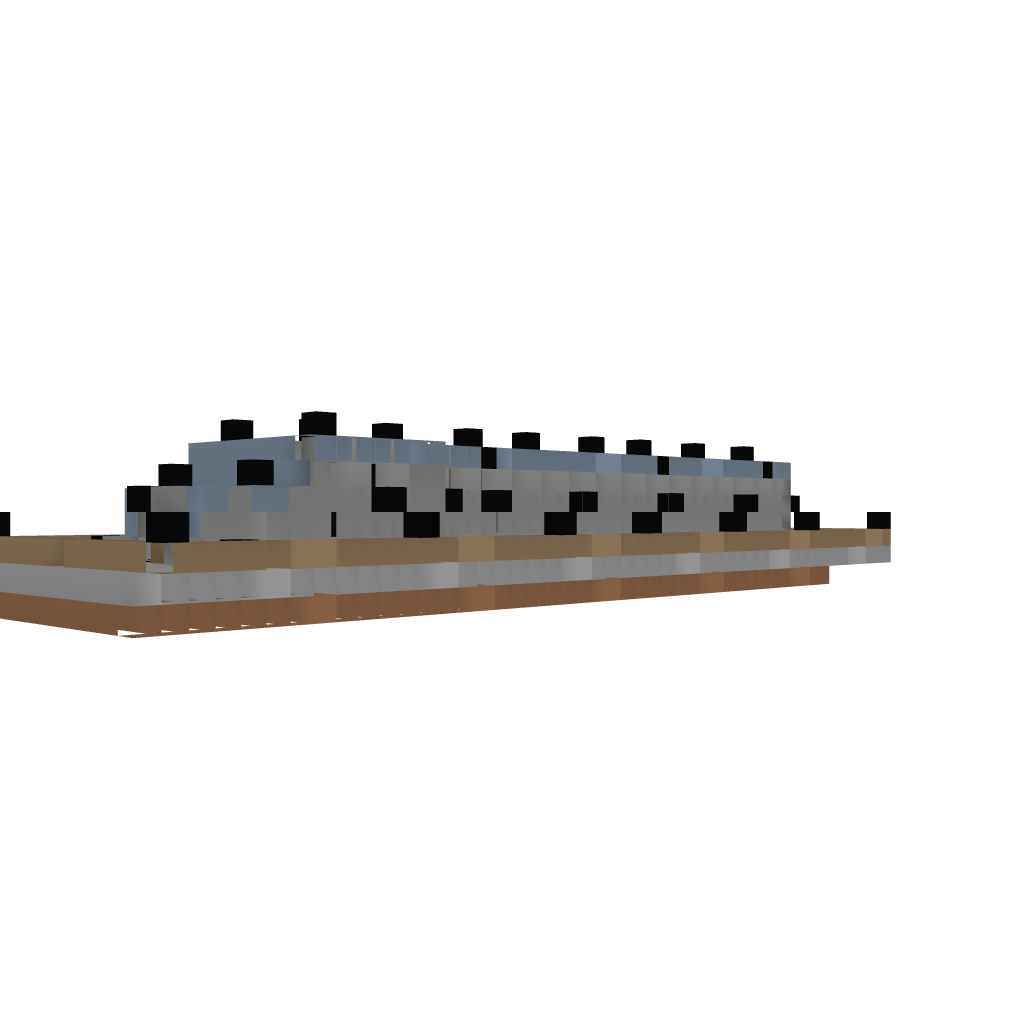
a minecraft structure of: Huge Furnace Factory